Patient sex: M
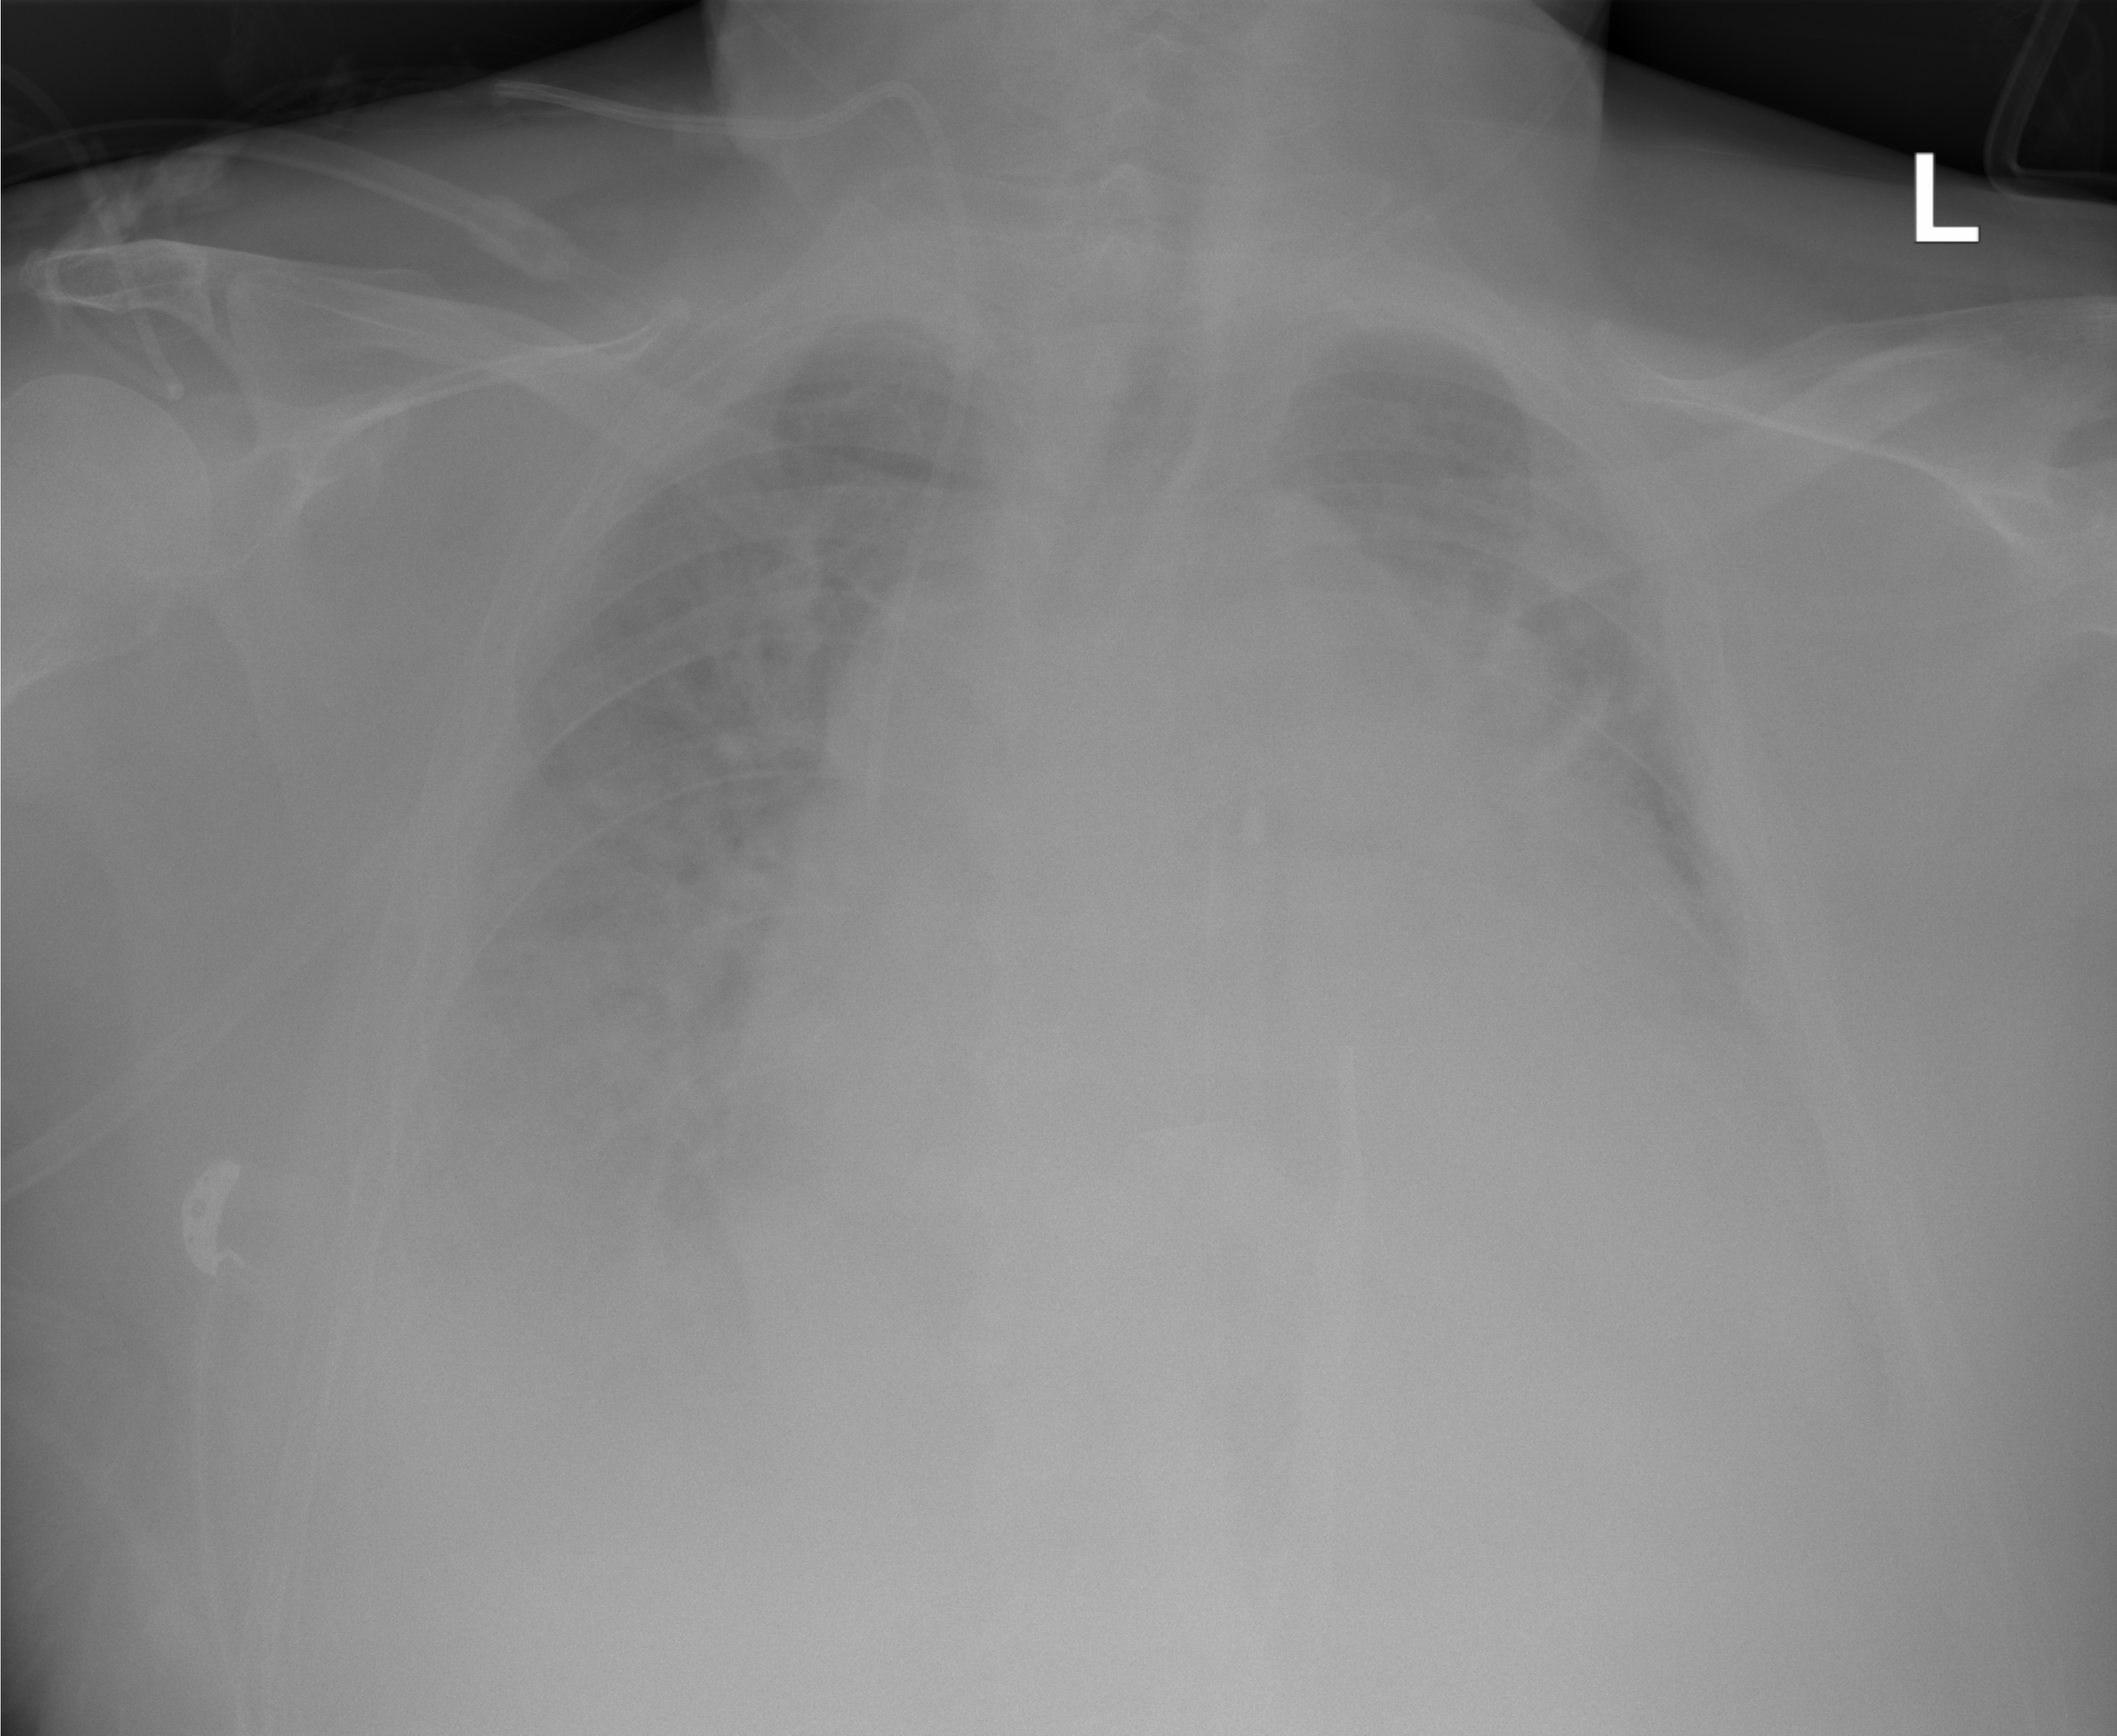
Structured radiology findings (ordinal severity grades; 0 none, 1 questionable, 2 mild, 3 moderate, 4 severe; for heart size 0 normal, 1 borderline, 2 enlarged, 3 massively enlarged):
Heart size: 3
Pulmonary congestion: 3
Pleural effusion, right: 2
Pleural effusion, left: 0
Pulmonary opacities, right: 3
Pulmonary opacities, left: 3
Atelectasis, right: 2
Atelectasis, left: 2